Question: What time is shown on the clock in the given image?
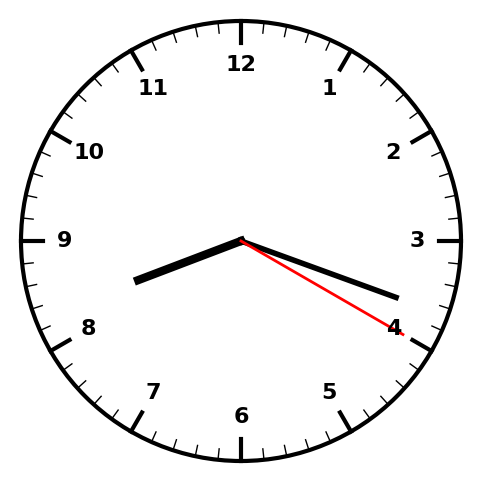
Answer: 08:18:20